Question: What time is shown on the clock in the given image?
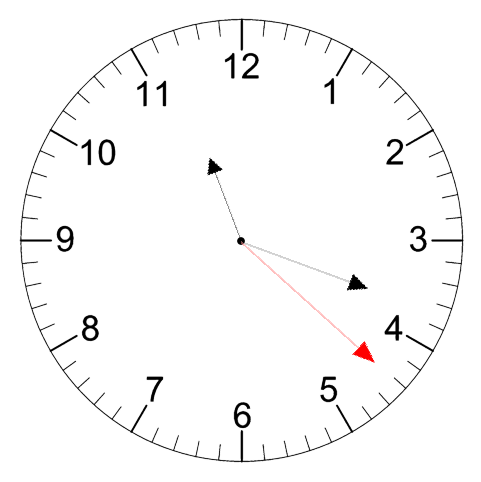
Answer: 11:18:22